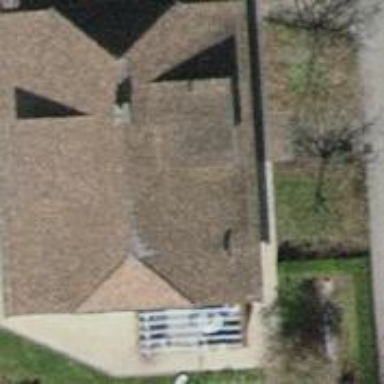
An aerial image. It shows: Building with tile roof.